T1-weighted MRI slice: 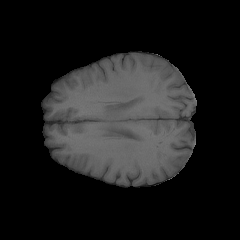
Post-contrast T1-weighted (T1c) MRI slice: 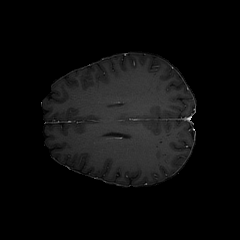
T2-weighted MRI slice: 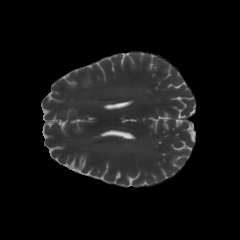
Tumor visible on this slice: no